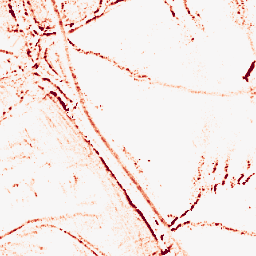
Category: morphological
Decomposition family: morphological_ellipse
Decomposition parameters: operation: opening
width: 5
height: 5
Upsampling method: linear_exact
Upsampling parameters: scale: 8
Upsampling scale: 8